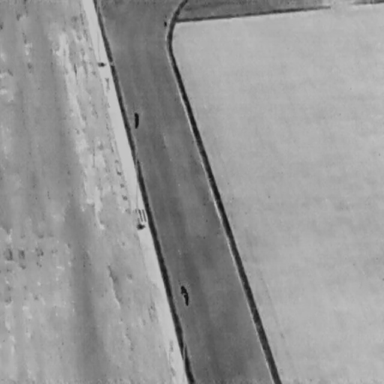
There are two People in the infrared image.